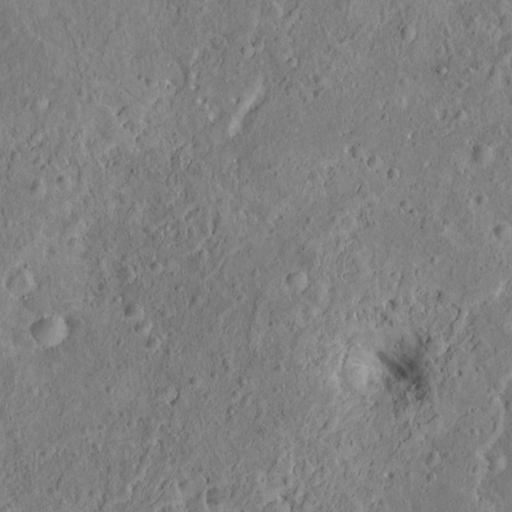
Classes present: Background, Cone